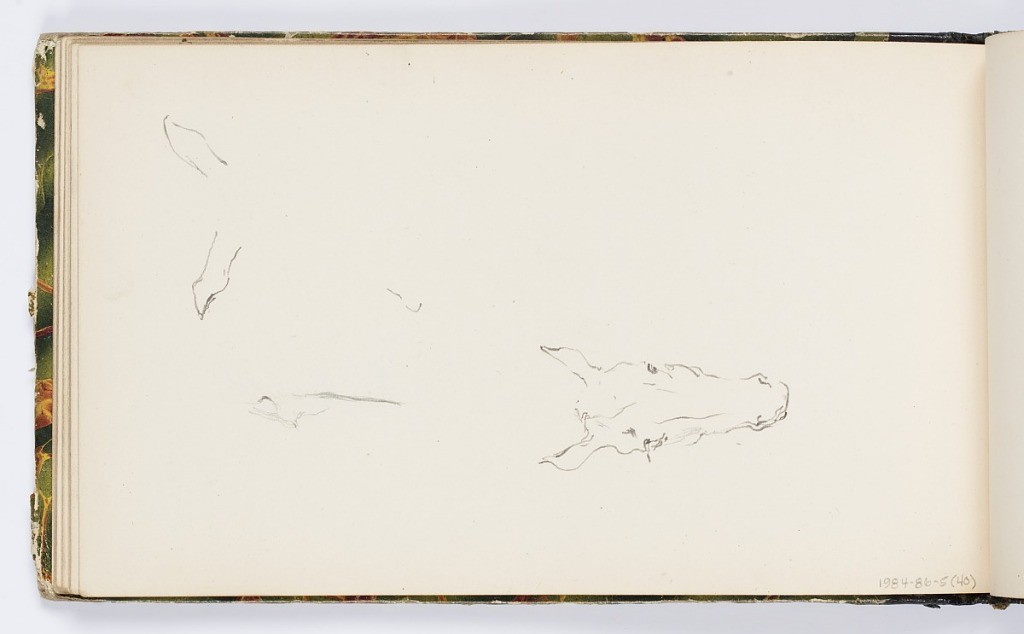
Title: Sketchbook Page: Horse's Head
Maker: Kenyon Cox, American, 1856–1919
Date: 1875
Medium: Graphite on paper
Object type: Sketchbook folio
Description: Sketch of a horse's head, seen from the front. Additional sketches of the horse's ears.